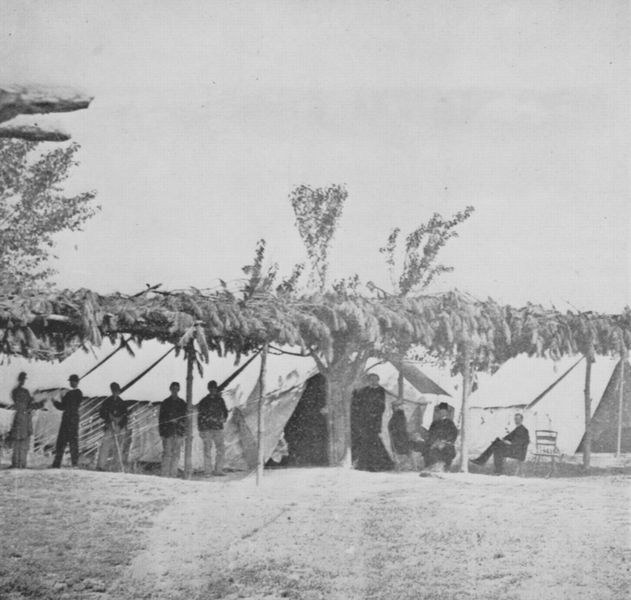
Titel: Krankenhaus bei City Point
Künstler: Mathew B. Brady
Schlagwörter: baum, himmel, laub, mann, schatten, weiß, bäume, frauen, menschen, sitzen, frau, hüte, licht, männer, schwarz, stühle, zeichnung, dach, gras, rasen, schirm, weg, wiese, fest, gesellschaft, feier, mensch, stehen, ast, natur, stamm, wind, boden, ohren, sommer, hütten, platz, chair, gathering, hat, men, people, soldaten, white, black, figures, formal, gray, grey, meeting, old, painting, portrait, seated, sit, sitting, talking, woman, looking, plant, foto, fotografie, südsee, zweig, photo, man, sky, tree, field, roof, sun, trees, palmen, grass, black and white, shadow, hats, träger, shwarz, laube, beach, suits, zelt, outside, sunny, lager, party, leaves, trunk, pfäle, ground, observation, watching, mäste, hut, plains, outdoors, tent, shade, heat, southern, standing, shelter, rest, camp, photograph, black & white, vines, reunion, guns, britten, picnic, b & w, picknick, shooting, game, net, fun, tents, hot, patio, brances, albion, odl, black clothes, indies, free time, pople, cabana, tree roof, canvas tent, midline, twine, stately gentlemen, hammock, hammocks, huut, tground, seated in shamiana, black and whitepicture, whealthy men